Aerial crown-view tile of a tropical tree (Barro Colorado Island, Panama), acquired 20241216:
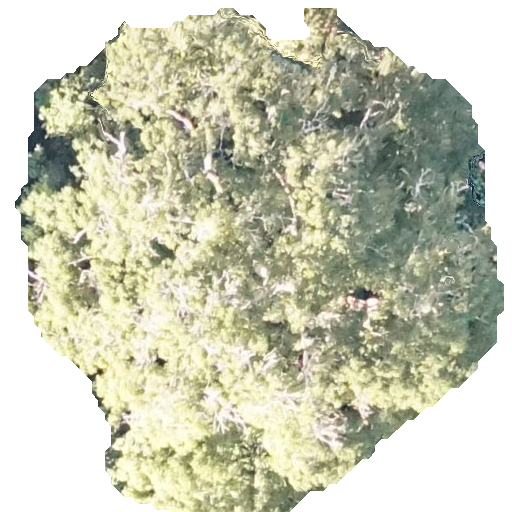
Species: Handroanthus guayacan
GBIF accepted scientific name: Handroanthus guayacan
Crown area: 271.099 m²